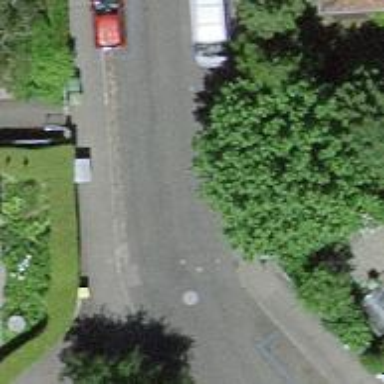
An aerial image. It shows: Residential road with asphalt surface and separate sidewalk.